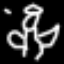
Label: angel